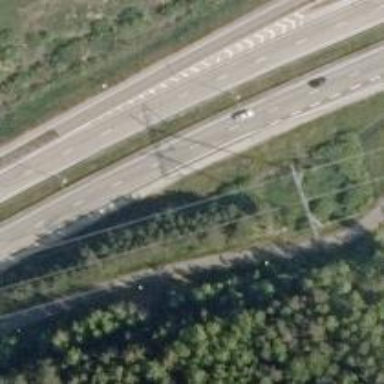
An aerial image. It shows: Asphalt road designated as trunk highway.